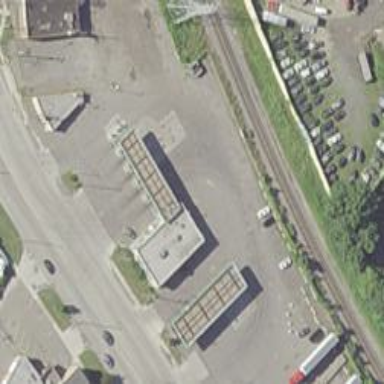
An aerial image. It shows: Convenience shop.